Question: So I was making a plot with 'ggplot2' and to remove as much white-space as possible, I removed the spacing between the legend key and legend text. To my surprise the '-' sign did not align in the center of the text and makes it look like the text is miss aligned with the ticks on the color legend.
Are there any hacks that can properly align the '-' sign? It looks quite ugly to me as it is with the '-' sign almost aligned where the '.' is for indicating decimal.
Edit: Noteworthy, I am looking for a programmatic solution where breaks/labels/values does not need to be set manually each time.
#### MWE:
'''
library(tibble)
library(ggplot2)
#> Warning: package 'ggplot2' was built under R version 4.2.2
set.seed(1)
tibble(
y = 1:10,
x = 1:10,
c = -runif(10)
) %>%
ggplot(aes(x, y, color = c)) +
geom_point() +
theme(
legend.position = c(.5, .5),
legend.text = element_text(size = 12),
legend.spacing.x = unit(.1, 'pt')
)
'''

<URL>
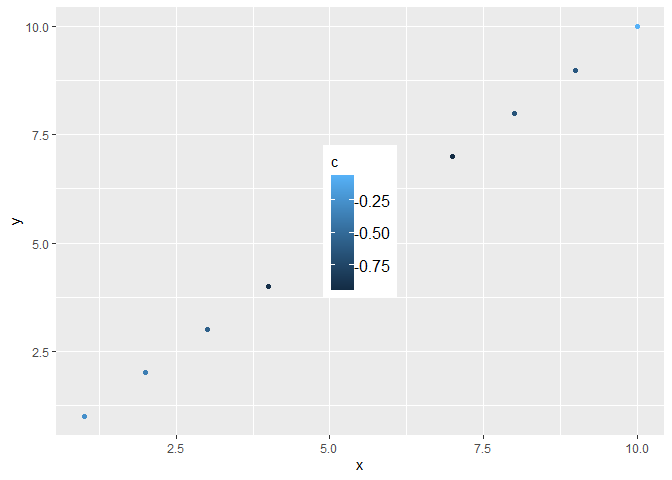
Answer: You could substitute the default minus sign using the arithmetic minus sign (unicode 2212). This can be done via a little lambda function passed to the 'labels' argument of 'scale_color_continuous'
'''
library(tibble)
library(ggplot2)
set.seed(1)
tibble(
y = 1:10,
x = 1:10,
c = -runif(10)
) %>%
ggplot(aes(x, y, color = c)) +
geom_point() +
scale_color_continuous(labels = ~paste(ifelse(sign(.x) == -1, "-", ""),
sprintf("%2.2f", abs(.x)))) +
theme(
legend.position = c(.5, .5),
legend.text = element_text(size = 12),
legend.spacing.x = unit(.1, 'pt')
)
'''

<URL>